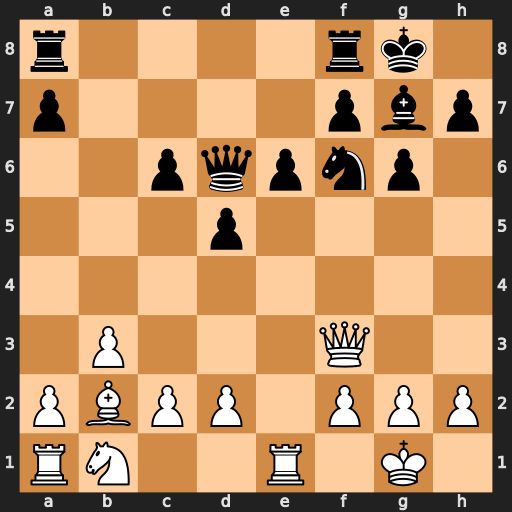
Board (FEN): r4rk1/p4pbp/2pqpnp1/3p4/8/1P3Q2/PBPP1PPP/RN2R1K1
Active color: w
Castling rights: -
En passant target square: -
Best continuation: Bxf6 e5 Bxg7